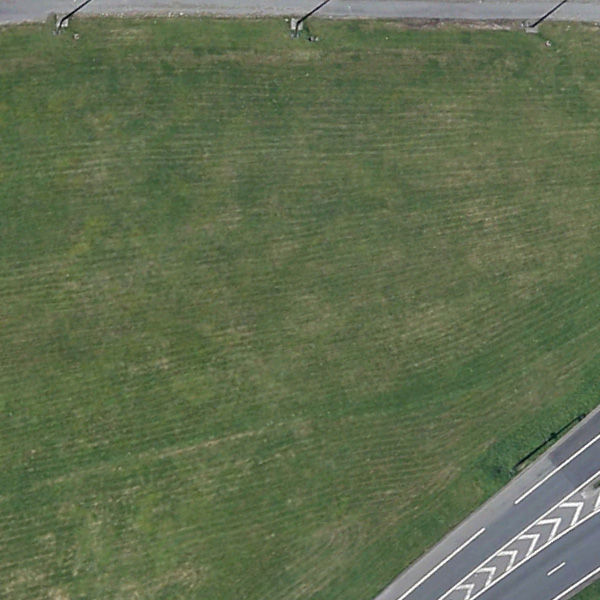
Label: Meadow